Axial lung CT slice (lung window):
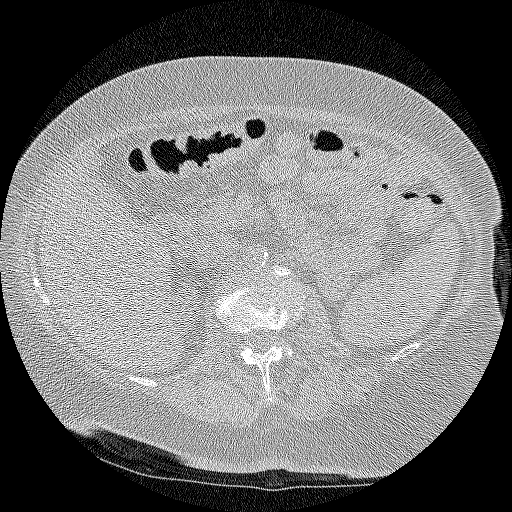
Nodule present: no